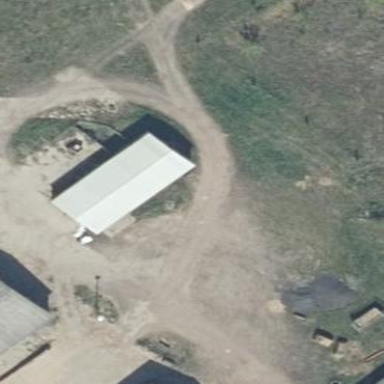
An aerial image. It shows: Farm building with gabled roof oriented along its structure.